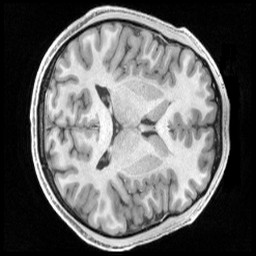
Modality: T1w
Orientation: axial
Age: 20
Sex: male
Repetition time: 2.4 s
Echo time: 0.00222 s